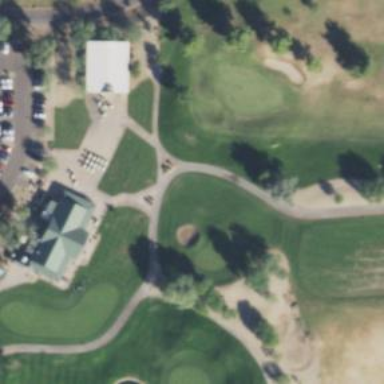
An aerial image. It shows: Pathway for golfing.